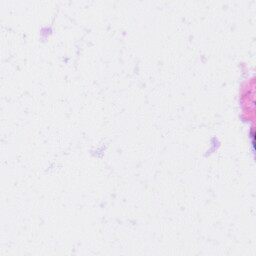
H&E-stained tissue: Liver